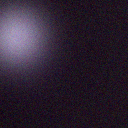
Screen state: off